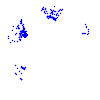
Particle: electron